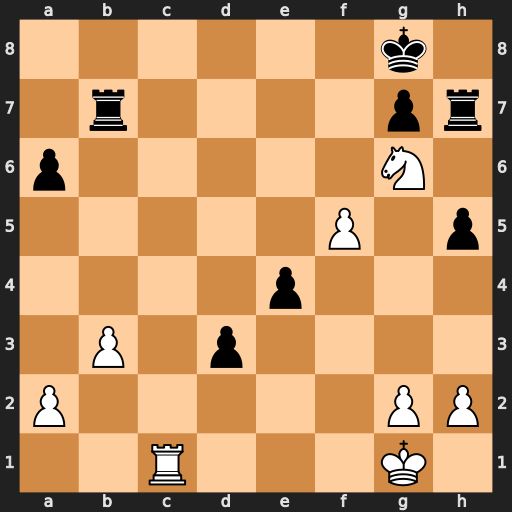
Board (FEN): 6k1/1r4pr/p5N1/5P1p/4p3/1P1p4/P5PP/2R3K1
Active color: w
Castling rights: -
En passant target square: -
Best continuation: Rc8+ Kf7 Rf8#